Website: lowes
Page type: billing-address
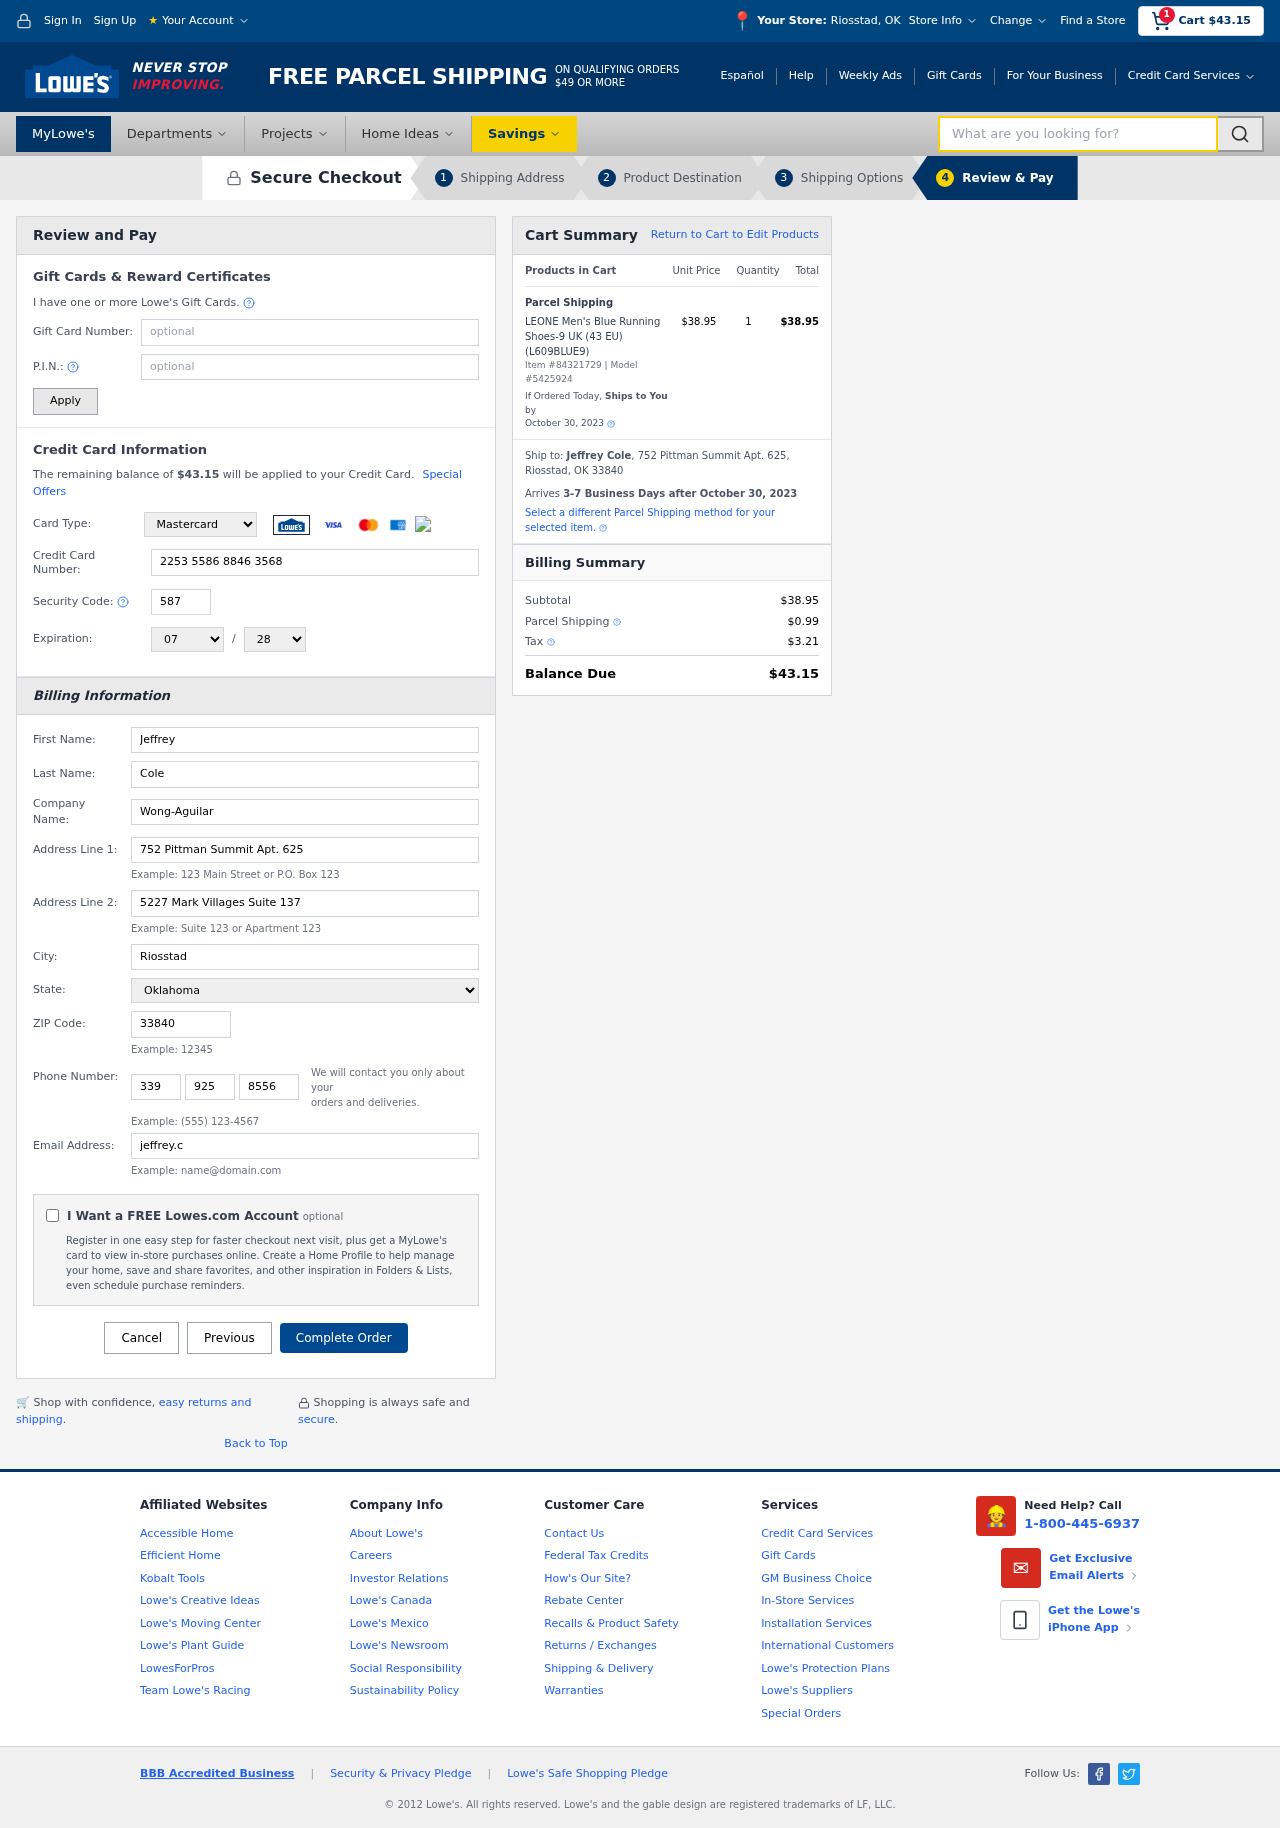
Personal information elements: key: PII_CARD_CVV
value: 587
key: PII_CARD_EXPIRY_MONTH
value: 07
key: PII_CARD_EXPIRY_YEAR
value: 28
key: PII_CARD_NUMBER
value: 2253 5586 8846 3568
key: PII_CARD_TYPE
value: Mastercard
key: PII_CITY
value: Riosstad
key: PII_CITY_STATE
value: Riosstad, OK
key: PII_COMPANY
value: Wong-Aguilar
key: PII_EMAIL
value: jeffrey.cole@hotmail.com
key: PII_FIRSTNAME
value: Jeffrey
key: PII_FULLNAME
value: Jeffrey Cole
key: PII_LASTNAME
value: Cole
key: PII_PHONE_AREA
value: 339
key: PII_PHONE_PREFIX
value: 925
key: PII_PHONE_SUFFIX
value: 8556
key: PII_POSTCODE
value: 33840
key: PII_STATE
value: Oklahoma
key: PII_STREET
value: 752 Pittman Summit Apt. 625
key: PII_STREET2
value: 5227 Mark Villages Suite 137
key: PII_CITY_STATE_ZIP
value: Riosstad, OK 33840
Product elements: key: PRODUCT1_NAME
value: LEONE Men's Blue Running Shoes-9 UK (43 EU) (L609BLUE9)
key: PRODUCT1_PRICE
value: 38.95
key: PRODUCT1_QUANTITY
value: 1
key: PRODUCT_ITEM_NUMBER
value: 84321729
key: PRODUCT_MODEL_NUMBER
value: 5425924
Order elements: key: ORDER_SUBTOTAL
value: $43.15
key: ORDER_TOTAL
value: $43.15
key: ORDER_SHIPPING_DATE
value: October 30, 2023
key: ORDER_SUBTOTAL
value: $38.95
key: ORDER_DELIVERY_DATE
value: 3-7 Business Days after October 30, 2023
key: ORDER_SHIPPING_DATE2
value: October 30, 2023
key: ORDER_SUBTOTAL2
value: $38.95
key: ORDER_SHIPPING_COST
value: $0.99
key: ORDER_TAX
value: $3.21
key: ORDER_TOTAL2
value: $43.15
Search elements: key: HEADER_SEARCH
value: What are you looking for?